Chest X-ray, AP view. Patient: 31 years old, sex M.
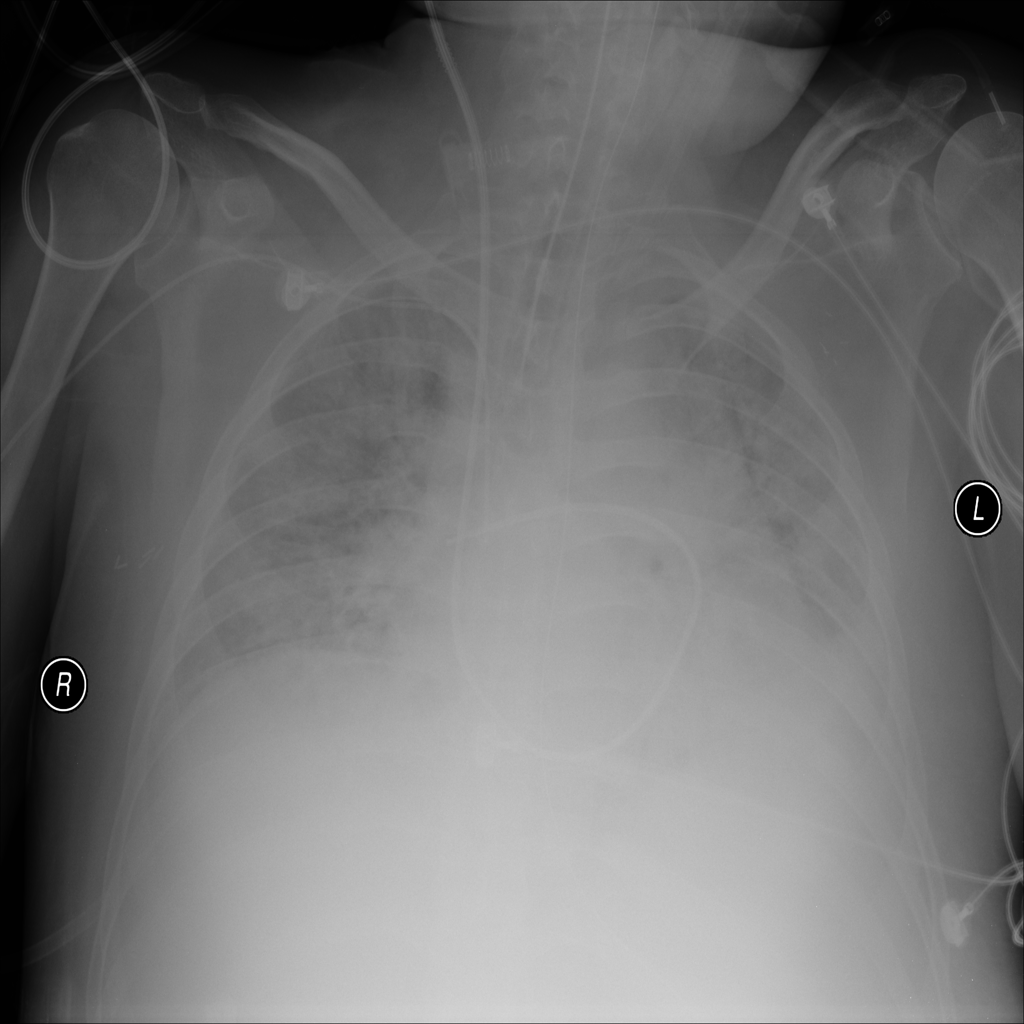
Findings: Effusion